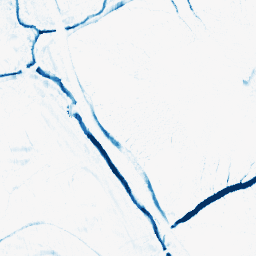
Category: morphological
Decomposition family: morphological_ellipse
Decomposition parameters: operation: closing
width: 10
height: 5
Upsampling method: lanczos
Upsampling parameters: scale: 4
Upsampling scale: 4